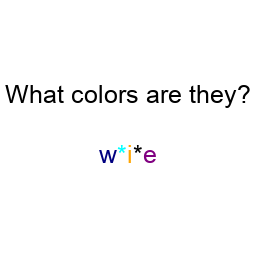
Color: navy, cyan, orange, black, purple
Color name shown: white
Background color: white
Question text color: black